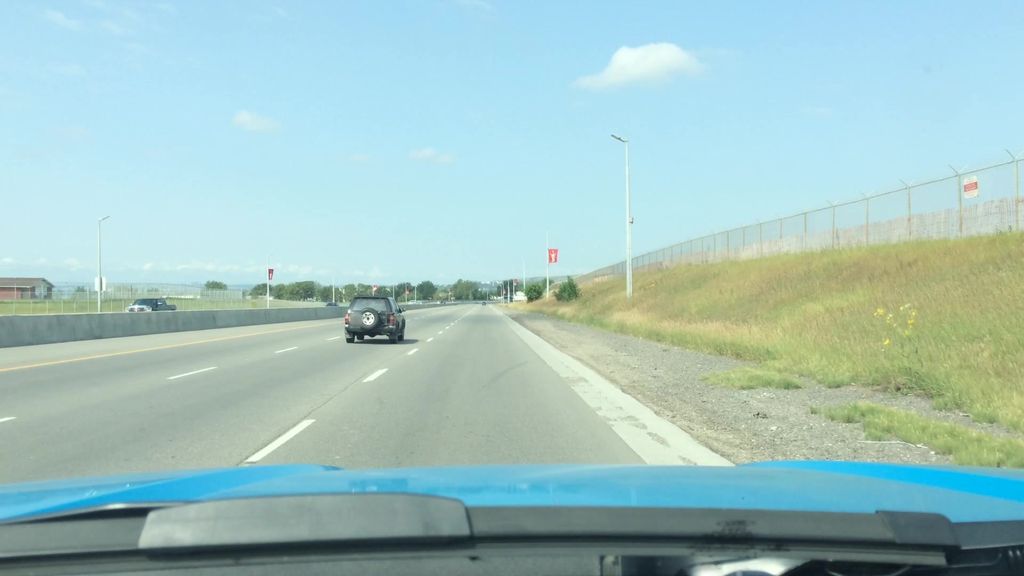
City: calgary